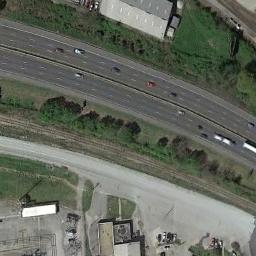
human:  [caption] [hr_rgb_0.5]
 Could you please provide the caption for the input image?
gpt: The freeway is next to lines of trees and houses .

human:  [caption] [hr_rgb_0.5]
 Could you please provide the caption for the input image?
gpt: There are many buildings and green plants on both sides of the freeway, And there are many cars on the freeway .

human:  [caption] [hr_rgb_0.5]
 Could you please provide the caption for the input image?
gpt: On the left of the highway is green land .

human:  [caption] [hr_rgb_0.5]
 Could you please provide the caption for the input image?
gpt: A freeway with a small bend has some houses on either side of the freeway .

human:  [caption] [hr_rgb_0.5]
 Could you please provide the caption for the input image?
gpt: There are some gray buildings beside the freeway with green belts along .